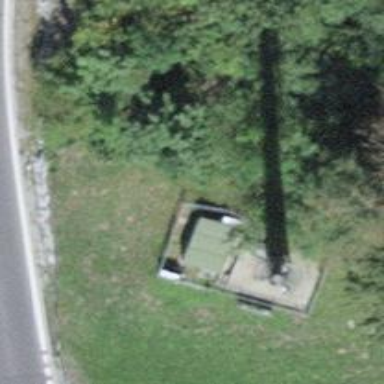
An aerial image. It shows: Communication mast tower.